Question: I have some data of a particle moving in a corridor with closed boundary conditions.
Plotting the trajectory leads to a zig-zag trajectory.

I would like to know how to prevent 'plot()' from connecting the points where the particle comes back to the start. Some thing like in the upper part of the pic, but without '"."'
The first idea I had was to find the index where the 'numpy' array 'a[:-1]-a[1:]' becomes positive and then plot from 0 to that index. But how would I get the index of the first occurrence of a positive element of 'a[:-1]-a[1:]'?
Maybe there are some other ideas.
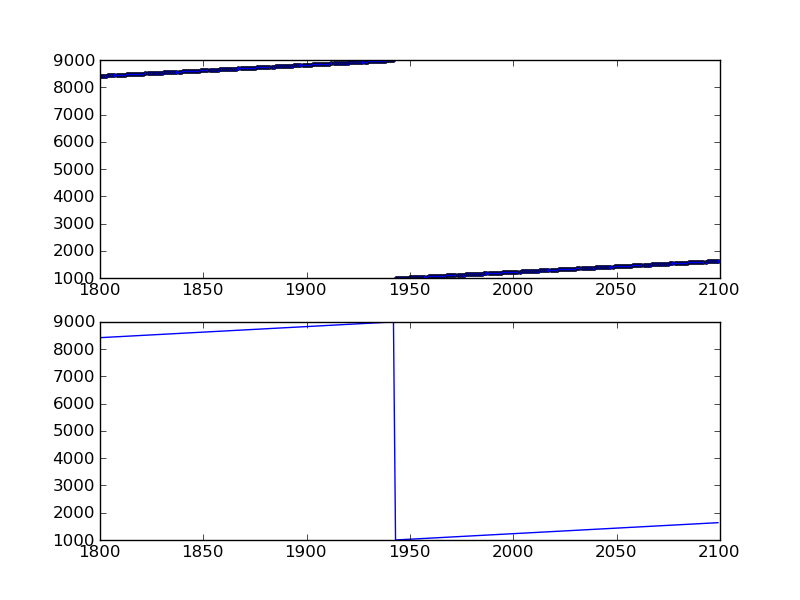
Answer: I'd go a different approach. First, I'd determine the jump points not by looking at the sign of the derivative, as probably the movement might go up or down, or even have some periodicity in it. I'd look at those points with the biggest derivative.
Second, an elegant approach to have breaks in a plot line is to mask one value on each jump. Then matplotlib will make segments automatically. My code is:
'''
import pylab as plt
import numpy as np
xs = np.linspace(0., 100., 1000.)
data = (xs*0.03 + np.sin(xs) * 0.1) % 1
plt.subplot(2,1,1)
plt.plot(xs, data, "r-")
#Make a masked array with jump points masked
abs_d_data = np.abs(np.diff(data))
mask = np.hstack([ abs_d_data > abs_d_data.mean()+3*abs_d_data.std(), [False]])
masked_data = np.ma.MaskedArray(data, mask)
plt.subplot(2,1,2)
plt.plot(xs, masked_data, "b-")
plt.show()
'''
And gives us as result:

The disadvantage of course is that you lose one point at each break - but with the sampling rate you seem to have I guess you can trade this in for simpler code.